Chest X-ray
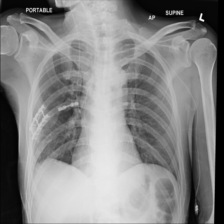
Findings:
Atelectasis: negative
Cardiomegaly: negative
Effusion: negative
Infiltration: positive
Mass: negative
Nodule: negative
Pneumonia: negative
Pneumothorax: negative
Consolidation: negative
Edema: negative
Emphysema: negative
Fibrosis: negative
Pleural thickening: negative
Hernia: negative